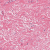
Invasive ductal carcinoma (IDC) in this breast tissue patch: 0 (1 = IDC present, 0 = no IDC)